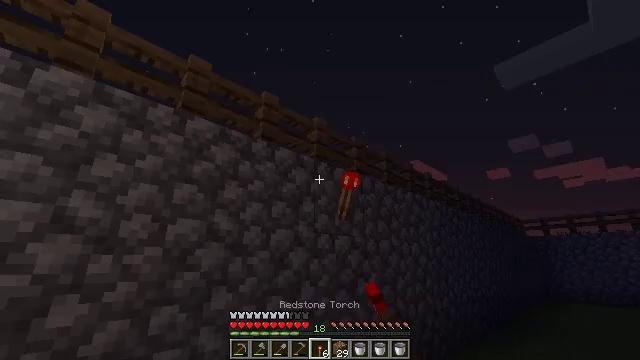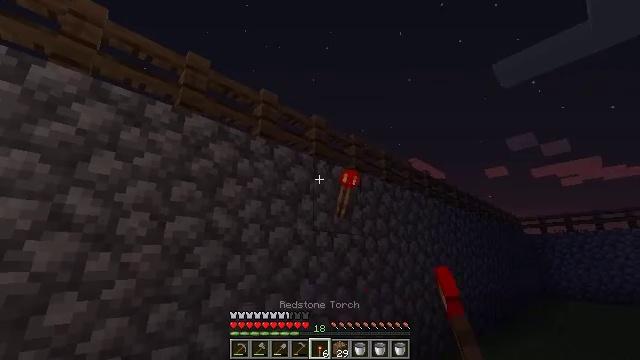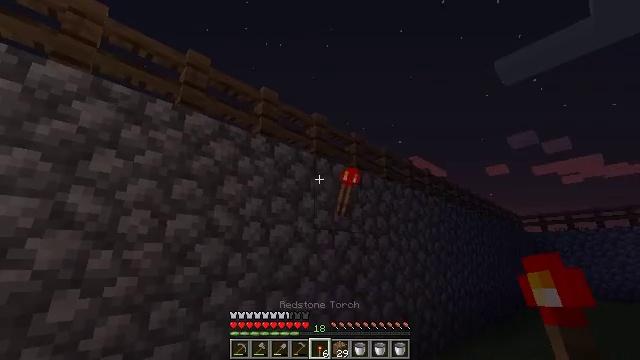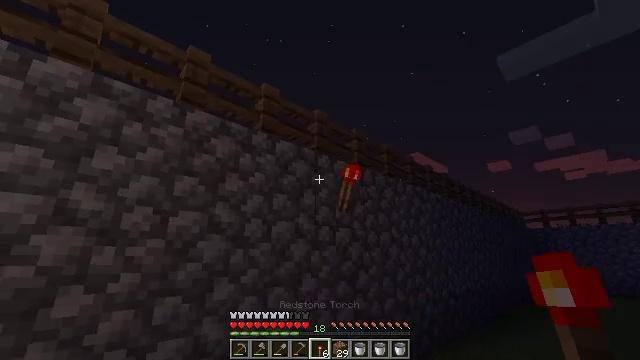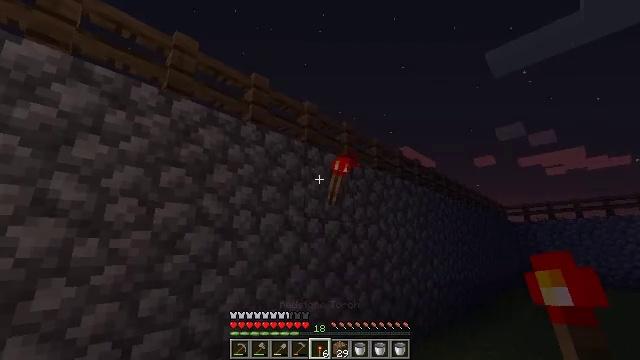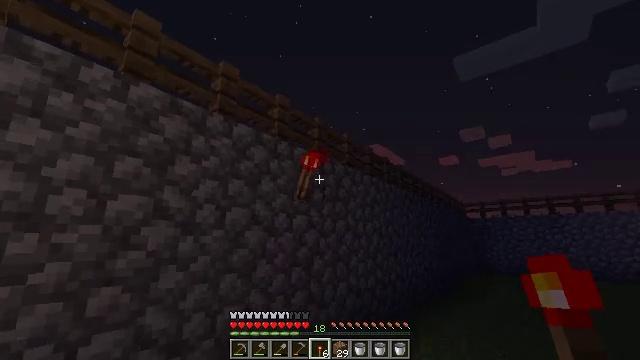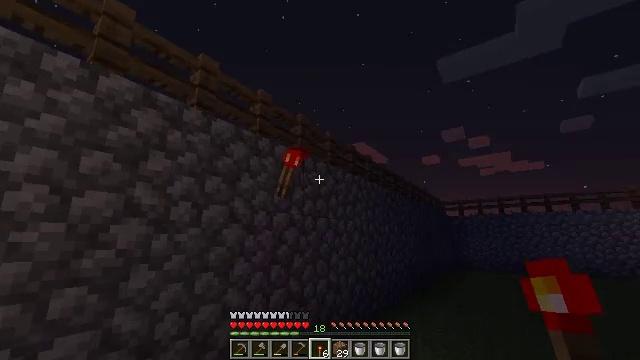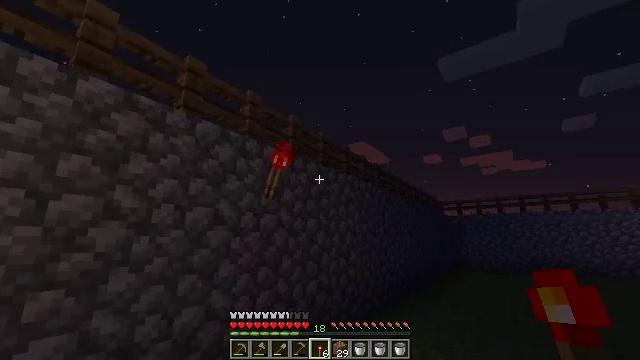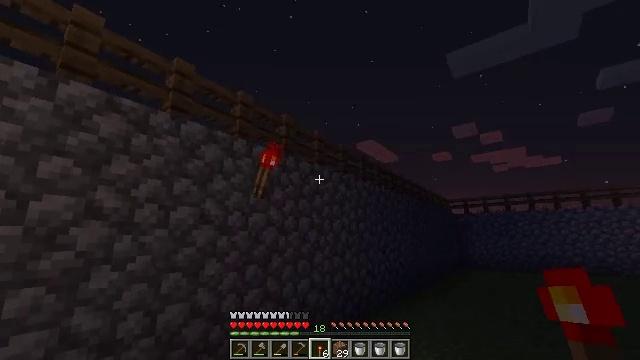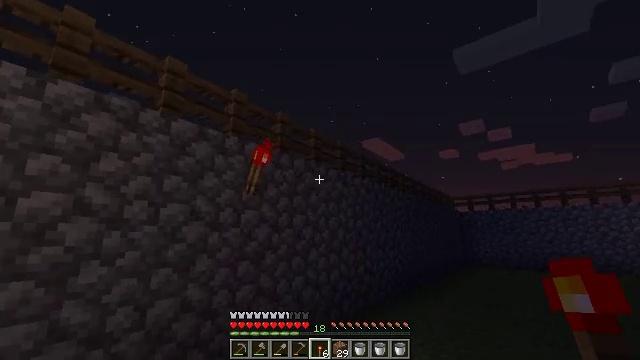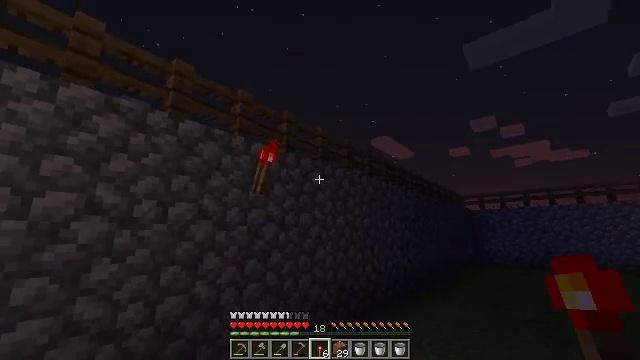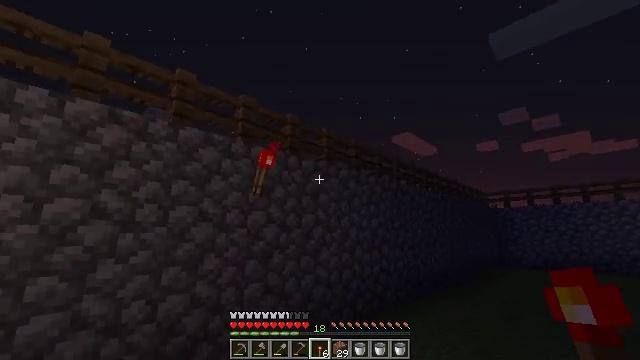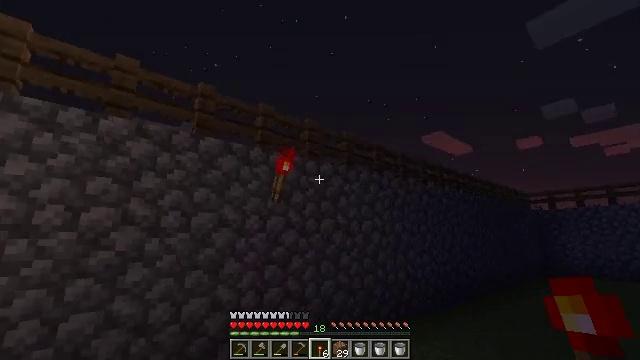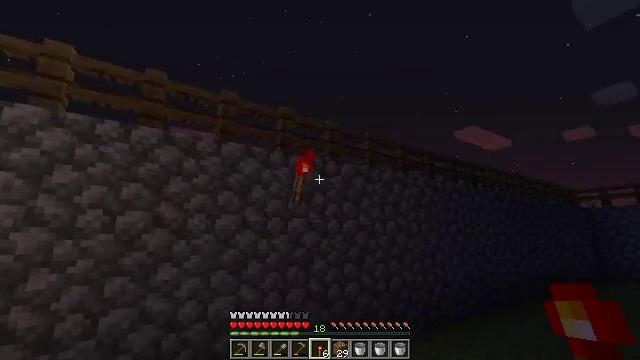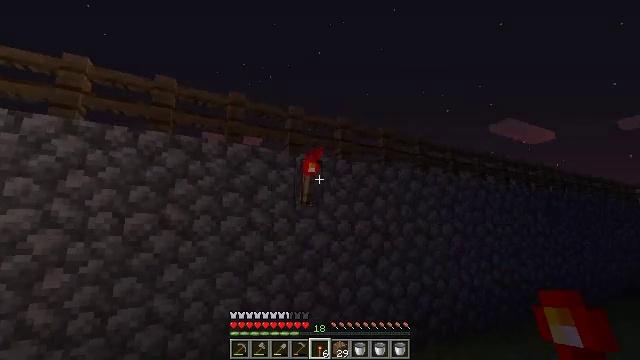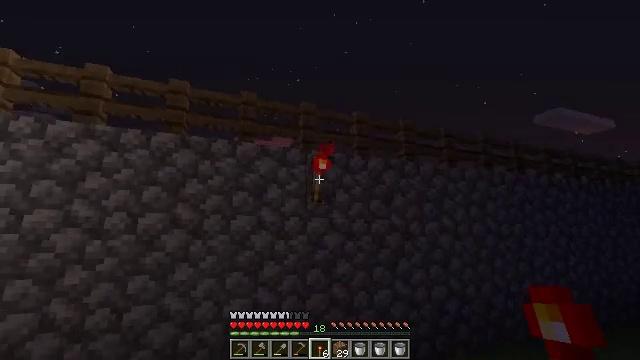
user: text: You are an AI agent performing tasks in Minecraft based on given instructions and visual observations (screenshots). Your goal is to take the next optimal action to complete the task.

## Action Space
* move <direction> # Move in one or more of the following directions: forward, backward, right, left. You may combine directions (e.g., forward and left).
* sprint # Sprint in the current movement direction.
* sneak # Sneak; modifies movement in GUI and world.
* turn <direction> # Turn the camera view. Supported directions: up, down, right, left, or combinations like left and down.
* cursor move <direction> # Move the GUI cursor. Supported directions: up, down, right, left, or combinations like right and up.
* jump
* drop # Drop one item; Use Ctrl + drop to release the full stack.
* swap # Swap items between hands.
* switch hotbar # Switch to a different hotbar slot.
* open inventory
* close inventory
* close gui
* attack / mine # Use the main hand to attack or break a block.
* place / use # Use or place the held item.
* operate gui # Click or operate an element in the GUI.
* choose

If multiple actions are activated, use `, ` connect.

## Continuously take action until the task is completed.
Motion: motion action
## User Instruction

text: Remove the redstone wall torch by mining.
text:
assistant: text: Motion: no_op
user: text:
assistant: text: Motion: no_op
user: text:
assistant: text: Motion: no_op
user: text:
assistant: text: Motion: turn right and down
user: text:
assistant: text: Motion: move right, turn right and down
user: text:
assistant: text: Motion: move right, turn right
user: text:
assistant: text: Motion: move right
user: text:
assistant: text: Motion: move right, turn left
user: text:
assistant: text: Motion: move right, turn left
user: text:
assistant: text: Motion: move right, turn left
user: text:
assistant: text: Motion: move right, turn left
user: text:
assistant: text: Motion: move forward and move right, turn left
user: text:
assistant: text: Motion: move forward and move right, turn left
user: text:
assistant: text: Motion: move forward and move right, turn left
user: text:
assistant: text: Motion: move forward and move right, turn left
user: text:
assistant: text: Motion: move right, turn left
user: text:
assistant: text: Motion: turn left
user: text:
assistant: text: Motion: turn left
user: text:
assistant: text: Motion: turn left
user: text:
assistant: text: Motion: turn left
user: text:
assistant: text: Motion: turn left
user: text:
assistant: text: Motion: no_op
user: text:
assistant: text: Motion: no_op
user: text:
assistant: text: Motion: no_op
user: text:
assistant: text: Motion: no_op
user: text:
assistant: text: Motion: no_op
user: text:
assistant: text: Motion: no_op
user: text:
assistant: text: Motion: no_op
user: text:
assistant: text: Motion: no_op
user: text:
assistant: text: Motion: turn right